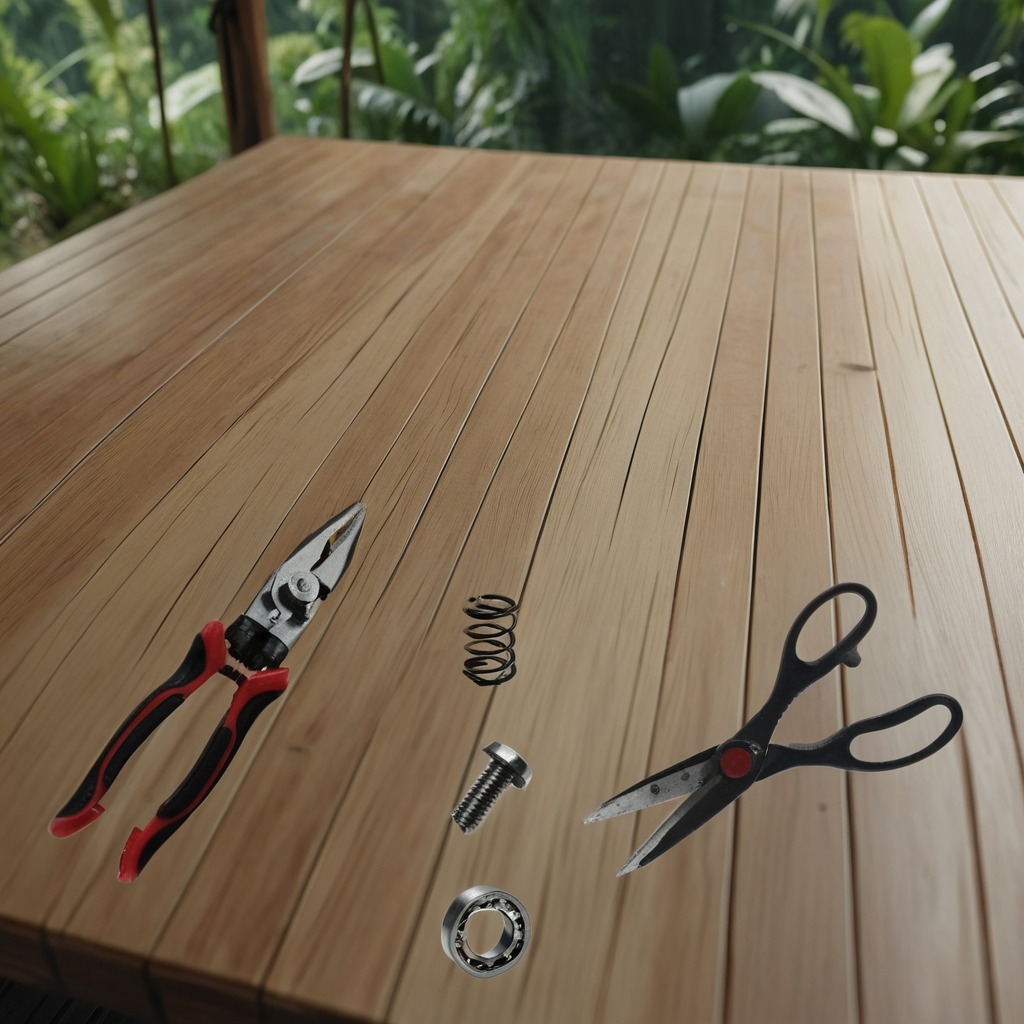
A metal ball bearing, a metal machine screw, a pair of pliers, a coiled metal spring, and a pair of scissors are lying on the wooden table.